Question: I am getting weird values for solr "int" field type. when listing ResponseBuilder filters i am getting the below value for countryId. Note that outletId field is of type String. this problem is happening with every field in Solr schema with "int" type

'''
<fieldType name="int" class="solr.TrieIntField" precisionStep="0" positionIncrementGap="0"/>
List<Query> filters = rb.getFilters();
Set<Term> curTerms = null;
for (Query q : filters) {
curTerms = new HashSet<Term>();
q.extractTerms(curTerms);
for (Term term : curTerms) {
System.out.println(term.field() + " = " + term.bytes().utf8ToString());
}
}
'''
Any idea what might be causing this problem??
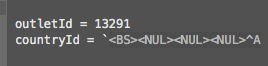
Answer: <URL>
what you got by using term.bytes() is a raw binary representation of the term. If you can convert it to text for string related field, it will never be the case.
To display your term you should first convert it's raw value into an Integer before trying to convert it to a String
you may want to take a look at
<URL>
for converting a byte[] to an integer
to retrieve the byte array term.bytes().bytes should to the trick.
Also term.bytes().utf8ToString() is equivalent to term.text()